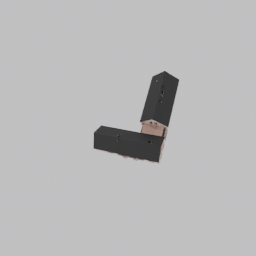
Label: architecture